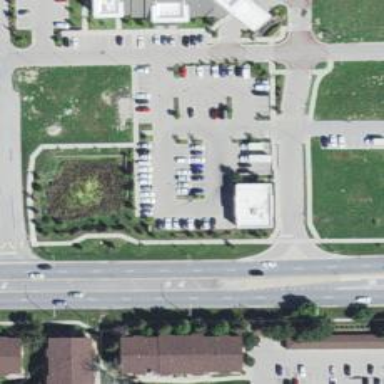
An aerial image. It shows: Car rental facility.